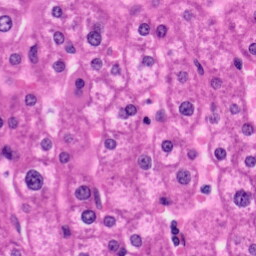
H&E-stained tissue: Liver